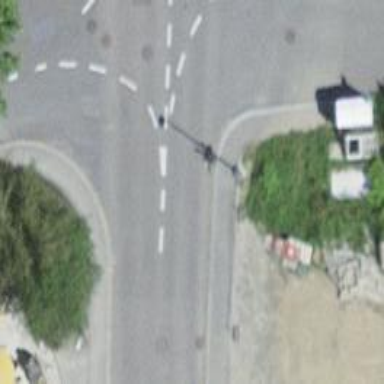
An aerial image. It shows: Street lamp as street furniture.